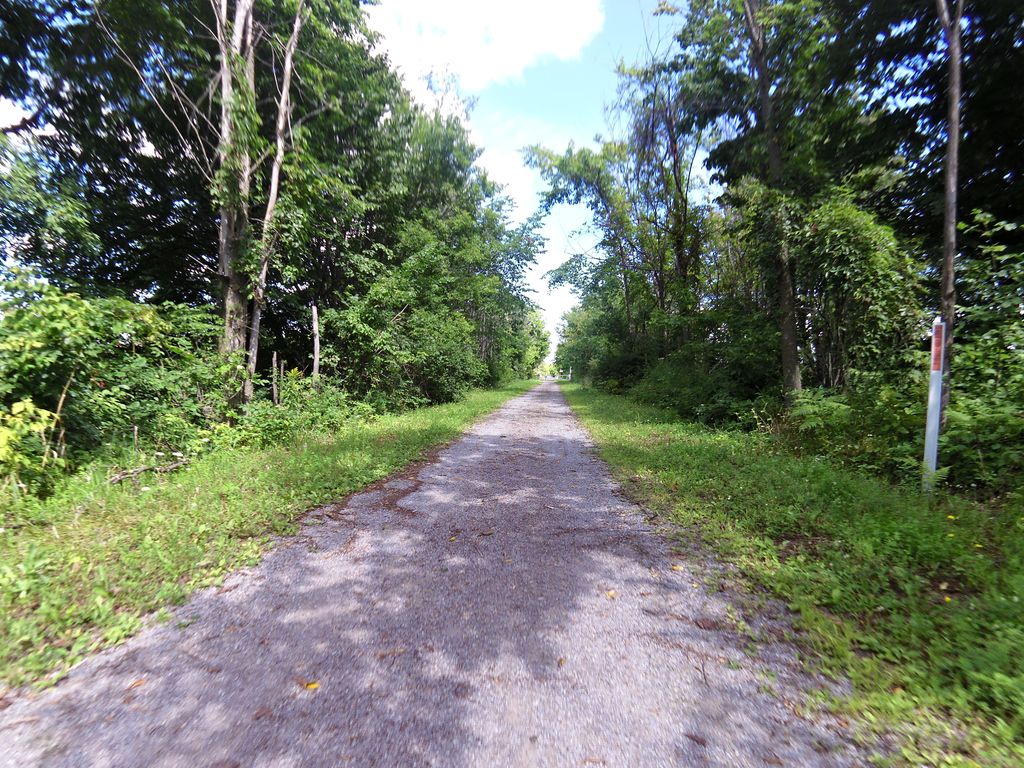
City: ottawa-gatineau